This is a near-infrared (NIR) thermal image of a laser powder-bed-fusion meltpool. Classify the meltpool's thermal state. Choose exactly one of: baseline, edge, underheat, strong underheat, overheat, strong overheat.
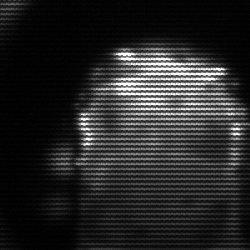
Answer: baseline